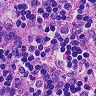
Metastatic tissue present: no